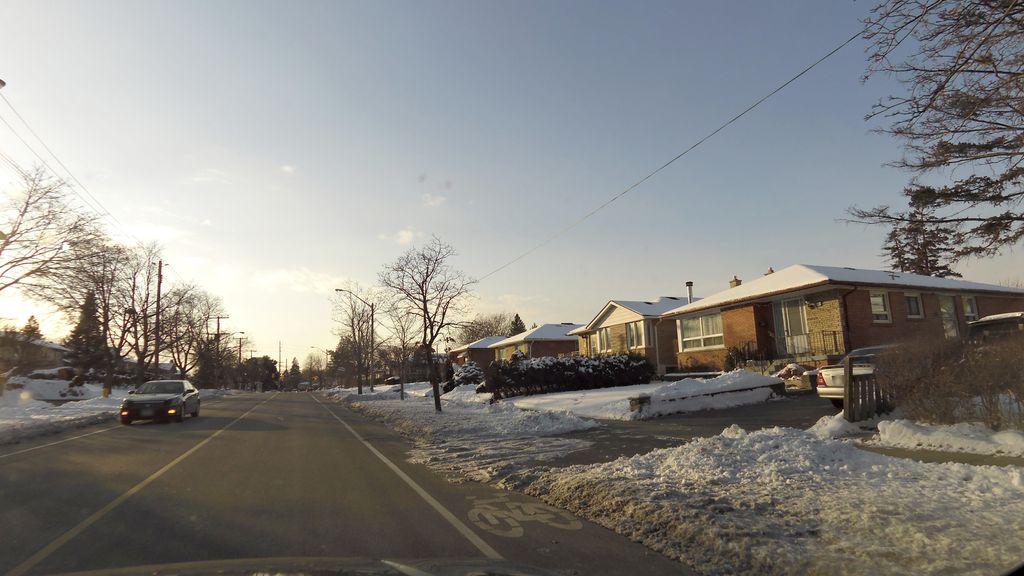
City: toronto